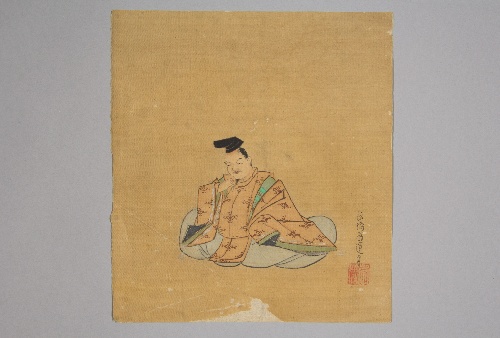
Artist: Kano Shōun
Artist bio: 1637–1702
Date: 17th century
Object type: Painting
Classification: Paintings
Medium: Unmounted shikisi leaf; ink and color on silk
Culture: Japan
Period: Edo period (1615–1868)
Dimensions: 7 1/4 × 6 1/2 in. (18.4 × 16.5 cm)
Department: Asian Art
Credit line: Gift of Estate of Samuel Isham, 1914
Accession year: 1914
Repository: Metropolitan Museum of Art, New York, NY
Tags: Men|Poets